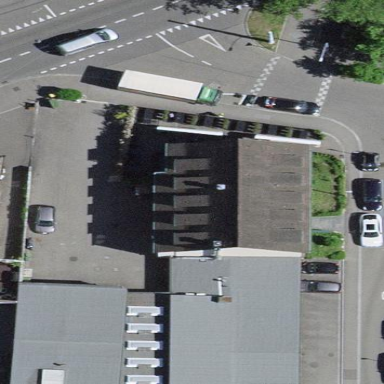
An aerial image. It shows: Apartments building with fast food restaurant on the ground floor.